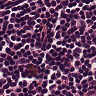
Metastatic tissue present: no